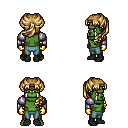
a pixel art fantasy rpg character, male body template, orc, green skin, steel arm armor, teal pants, blonde princess hairstyle, gold gloves, black shoes, four views (front, back, left, right), 2x2 character sprite sheet, small pixel art, hard edges, no anti-aliasing